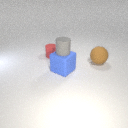
small red rubber cylinder behind large brown rubber sphere